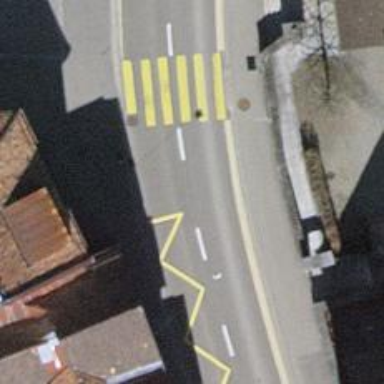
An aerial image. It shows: Trolleybus stop position for public transport.